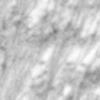
Label: no_change